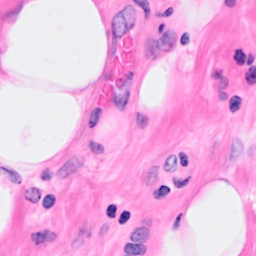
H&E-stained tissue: Breast